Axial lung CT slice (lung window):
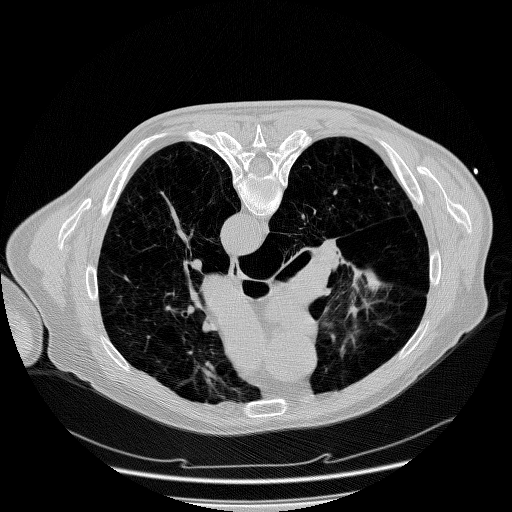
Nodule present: no